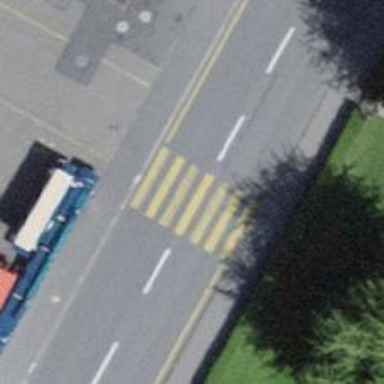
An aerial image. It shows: Uncontrolled zebra crossing with zebra markings.